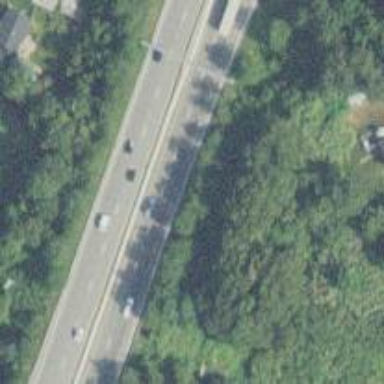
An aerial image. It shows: Motorway junction.